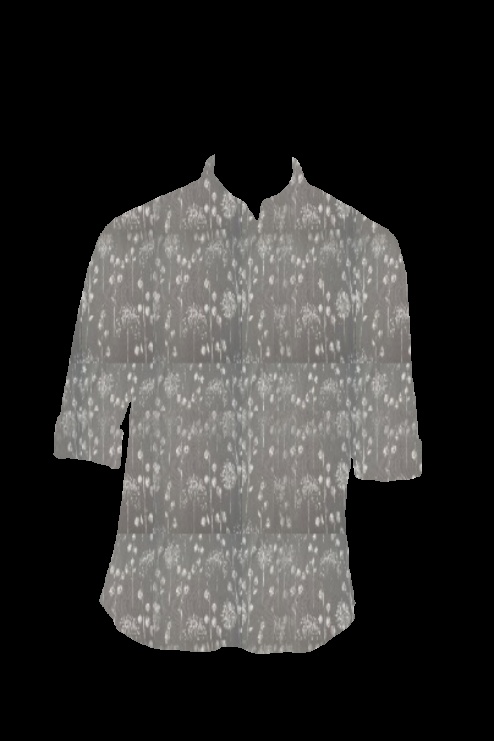
grey rain print tee